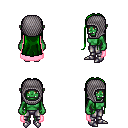
a pixel art fantasy rpg character, female body template, orc, green skin, pink cape, metal pants, green extra-long hairstyle, chain hood, metal boots, four views (front, back, left, right), 2x2 character sprite sheet, small pixel art, hard edges, no anti-aliasing